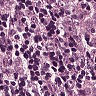
Metastatic tissue present: yes